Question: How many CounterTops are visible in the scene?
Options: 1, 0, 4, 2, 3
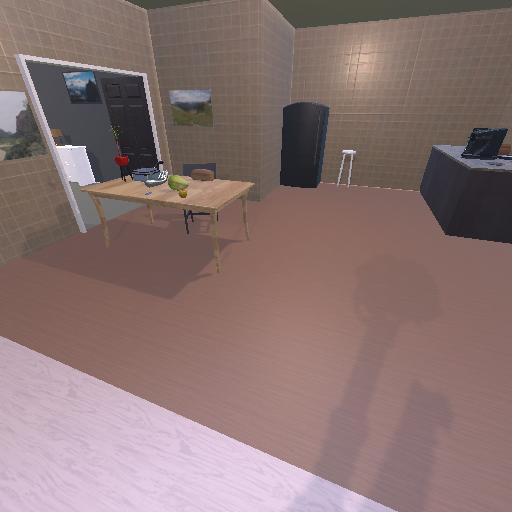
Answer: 1